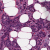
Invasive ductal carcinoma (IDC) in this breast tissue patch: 1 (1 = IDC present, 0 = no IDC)